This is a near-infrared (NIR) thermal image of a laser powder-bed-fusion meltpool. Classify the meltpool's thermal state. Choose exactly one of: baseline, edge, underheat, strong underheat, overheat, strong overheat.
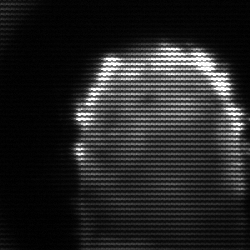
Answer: baseline